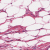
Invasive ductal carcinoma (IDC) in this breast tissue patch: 0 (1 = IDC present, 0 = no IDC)